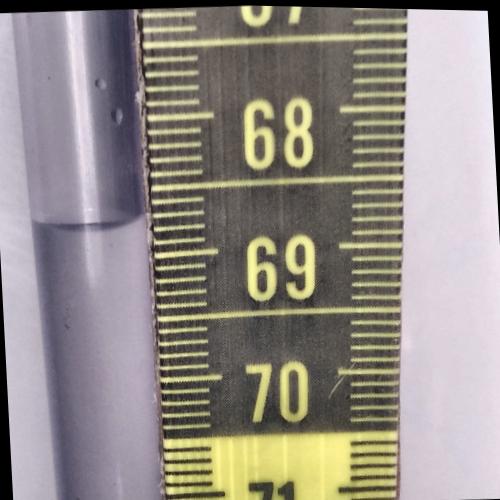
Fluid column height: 68.7 cm